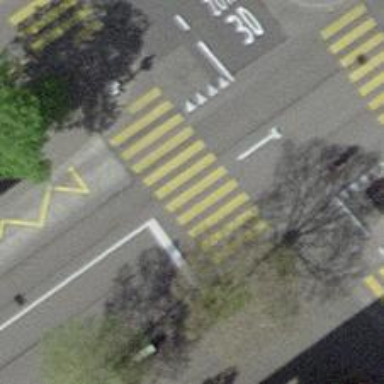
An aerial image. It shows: Road crossing with traffic signals.